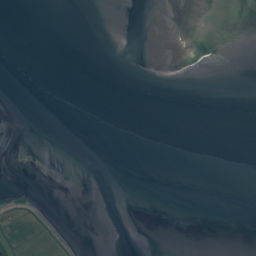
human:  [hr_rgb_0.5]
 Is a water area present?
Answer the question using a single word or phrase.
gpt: yes

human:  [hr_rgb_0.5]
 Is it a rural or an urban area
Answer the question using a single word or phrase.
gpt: rural

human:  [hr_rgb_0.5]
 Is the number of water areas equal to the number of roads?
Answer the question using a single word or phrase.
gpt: no

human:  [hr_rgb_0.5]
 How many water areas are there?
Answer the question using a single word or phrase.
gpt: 2

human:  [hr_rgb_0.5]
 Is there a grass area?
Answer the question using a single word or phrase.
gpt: yes

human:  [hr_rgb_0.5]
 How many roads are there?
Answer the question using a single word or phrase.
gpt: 5

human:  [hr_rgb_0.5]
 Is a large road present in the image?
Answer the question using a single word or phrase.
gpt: no

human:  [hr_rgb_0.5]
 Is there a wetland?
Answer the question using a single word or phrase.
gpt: yes

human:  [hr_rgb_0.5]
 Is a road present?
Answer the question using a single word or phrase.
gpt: yes

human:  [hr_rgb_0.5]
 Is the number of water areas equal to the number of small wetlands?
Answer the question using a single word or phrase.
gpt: no

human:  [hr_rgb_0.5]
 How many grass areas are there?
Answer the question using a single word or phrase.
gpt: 5

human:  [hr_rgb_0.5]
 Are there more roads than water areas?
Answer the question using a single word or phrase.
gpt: yes

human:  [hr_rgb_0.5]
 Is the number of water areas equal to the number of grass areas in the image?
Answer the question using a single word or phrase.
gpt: no

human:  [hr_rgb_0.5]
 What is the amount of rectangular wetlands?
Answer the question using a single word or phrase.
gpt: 0

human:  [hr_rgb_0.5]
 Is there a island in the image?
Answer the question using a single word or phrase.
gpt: yes

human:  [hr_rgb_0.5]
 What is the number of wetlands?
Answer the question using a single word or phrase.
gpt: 3

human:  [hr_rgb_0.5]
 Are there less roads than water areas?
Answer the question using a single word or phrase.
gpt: no

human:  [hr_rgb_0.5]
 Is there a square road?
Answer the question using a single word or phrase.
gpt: no

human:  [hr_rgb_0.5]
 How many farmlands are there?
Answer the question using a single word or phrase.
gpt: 1

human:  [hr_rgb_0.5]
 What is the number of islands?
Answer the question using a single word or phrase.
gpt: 1

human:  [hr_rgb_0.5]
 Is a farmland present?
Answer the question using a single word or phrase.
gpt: yes

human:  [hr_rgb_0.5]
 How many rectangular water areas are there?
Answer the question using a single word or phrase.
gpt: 0

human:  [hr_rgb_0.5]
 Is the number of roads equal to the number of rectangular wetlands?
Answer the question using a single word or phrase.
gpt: no

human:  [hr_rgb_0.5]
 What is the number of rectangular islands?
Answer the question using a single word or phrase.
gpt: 0

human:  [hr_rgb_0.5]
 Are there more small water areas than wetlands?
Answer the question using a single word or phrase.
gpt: no

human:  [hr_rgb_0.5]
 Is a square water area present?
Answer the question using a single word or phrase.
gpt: no

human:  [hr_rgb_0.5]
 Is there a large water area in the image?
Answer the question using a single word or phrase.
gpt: yes

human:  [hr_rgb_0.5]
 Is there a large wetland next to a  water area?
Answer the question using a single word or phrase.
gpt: yes

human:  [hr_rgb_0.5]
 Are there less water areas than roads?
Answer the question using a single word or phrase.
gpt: yes

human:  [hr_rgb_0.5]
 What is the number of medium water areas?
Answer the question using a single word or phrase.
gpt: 0

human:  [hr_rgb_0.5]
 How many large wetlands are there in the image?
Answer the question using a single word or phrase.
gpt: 3

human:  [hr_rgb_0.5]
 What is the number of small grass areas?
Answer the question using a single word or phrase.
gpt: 0

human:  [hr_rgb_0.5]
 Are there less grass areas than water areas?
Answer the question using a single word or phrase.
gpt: no

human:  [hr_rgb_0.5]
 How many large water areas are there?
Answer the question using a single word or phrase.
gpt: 2

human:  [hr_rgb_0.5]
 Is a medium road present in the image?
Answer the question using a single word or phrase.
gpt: no

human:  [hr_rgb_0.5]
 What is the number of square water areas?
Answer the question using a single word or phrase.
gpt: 0

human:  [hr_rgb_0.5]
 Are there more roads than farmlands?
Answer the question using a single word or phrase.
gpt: yes

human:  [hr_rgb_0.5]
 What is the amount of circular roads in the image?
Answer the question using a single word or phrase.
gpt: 0

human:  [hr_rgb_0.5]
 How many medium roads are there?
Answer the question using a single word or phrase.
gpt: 0

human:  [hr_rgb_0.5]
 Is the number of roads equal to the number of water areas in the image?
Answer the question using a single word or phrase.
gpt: no

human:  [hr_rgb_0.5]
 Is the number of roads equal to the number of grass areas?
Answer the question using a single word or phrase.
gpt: yes

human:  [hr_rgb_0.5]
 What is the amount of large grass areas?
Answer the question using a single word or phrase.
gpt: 5

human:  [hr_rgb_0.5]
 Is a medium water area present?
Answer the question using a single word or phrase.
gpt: no

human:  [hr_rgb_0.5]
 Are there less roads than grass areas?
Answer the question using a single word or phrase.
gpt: no

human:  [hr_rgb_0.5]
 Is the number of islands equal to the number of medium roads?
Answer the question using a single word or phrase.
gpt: no

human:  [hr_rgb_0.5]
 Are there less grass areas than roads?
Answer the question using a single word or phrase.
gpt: no

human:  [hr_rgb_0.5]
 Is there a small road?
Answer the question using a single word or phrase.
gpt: yes

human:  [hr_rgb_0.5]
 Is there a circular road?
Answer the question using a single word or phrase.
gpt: no

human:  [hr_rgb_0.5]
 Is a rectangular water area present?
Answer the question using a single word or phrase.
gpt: no

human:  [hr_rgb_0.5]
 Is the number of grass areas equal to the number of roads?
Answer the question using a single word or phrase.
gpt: yes

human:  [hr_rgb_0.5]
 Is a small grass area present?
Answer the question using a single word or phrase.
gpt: no

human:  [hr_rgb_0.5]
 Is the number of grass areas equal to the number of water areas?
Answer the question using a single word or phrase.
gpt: no

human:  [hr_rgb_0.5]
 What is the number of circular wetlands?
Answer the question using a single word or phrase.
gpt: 0

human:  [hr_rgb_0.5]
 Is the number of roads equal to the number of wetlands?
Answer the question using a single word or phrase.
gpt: no

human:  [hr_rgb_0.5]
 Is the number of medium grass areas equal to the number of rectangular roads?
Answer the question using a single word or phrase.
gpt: yes

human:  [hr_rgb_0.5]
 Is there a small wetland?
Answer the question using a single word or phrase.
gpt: no

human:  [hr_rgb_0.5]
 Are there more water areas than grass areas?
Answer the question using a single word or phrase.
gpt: no

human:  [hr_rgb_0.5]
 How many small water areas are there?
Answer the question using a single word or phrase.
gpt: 0

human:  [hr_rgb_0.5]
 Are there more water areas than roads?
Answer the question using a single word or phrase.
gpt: no

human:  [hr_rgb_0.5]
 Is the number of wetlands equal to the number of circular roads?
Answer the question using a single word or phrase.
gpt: no

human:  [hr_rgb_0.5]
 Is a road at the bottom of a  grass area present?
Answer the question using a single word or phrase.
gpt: yes

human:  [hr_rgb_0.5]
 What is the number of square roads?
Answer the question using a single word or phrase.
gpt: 0

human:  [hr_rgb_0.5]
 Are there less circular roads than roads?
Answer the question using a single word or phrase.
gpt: yes

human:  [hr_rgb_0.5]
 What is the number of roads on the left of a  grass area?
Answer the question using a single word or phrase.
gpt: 3